Field crop: maize
Growth stage: 1
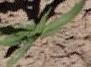
Species: maize